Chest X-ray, PA view. Patient: 33 years old, sex M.
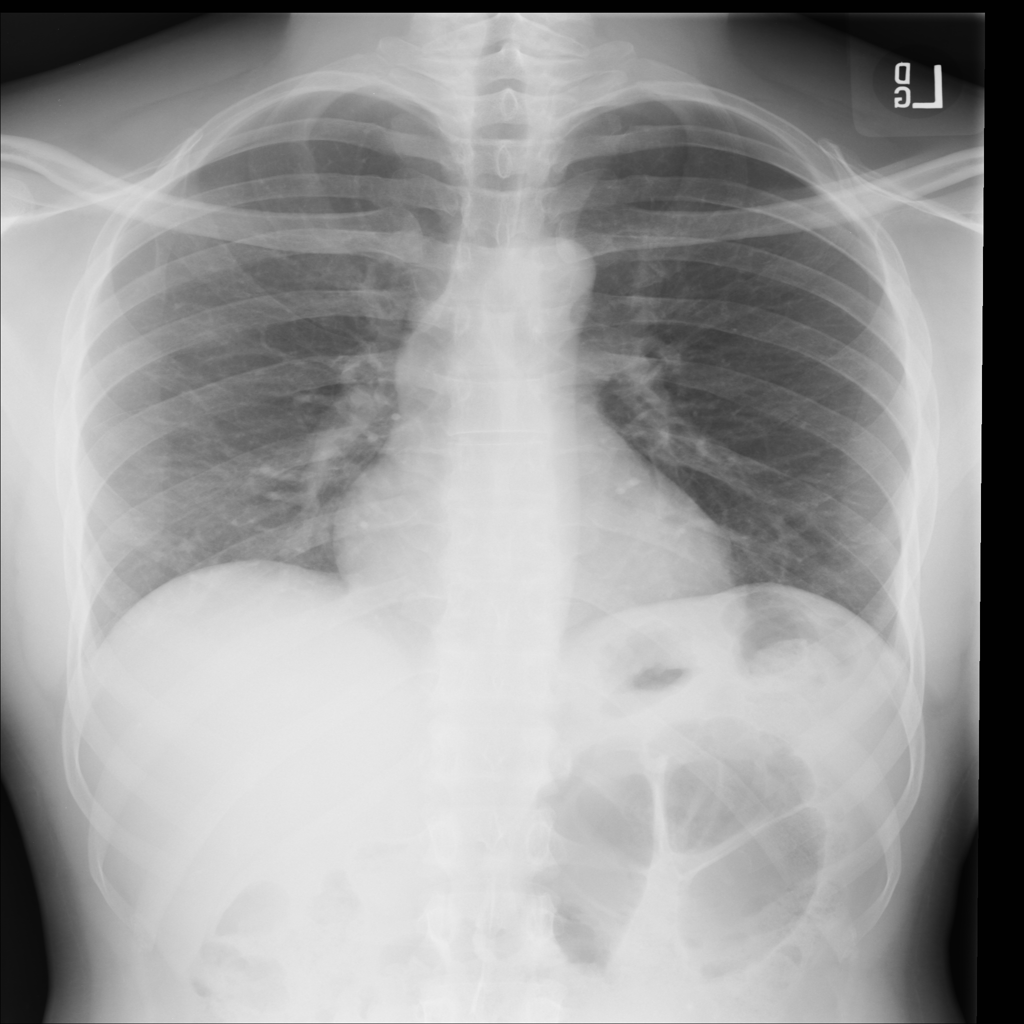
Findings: No Finding